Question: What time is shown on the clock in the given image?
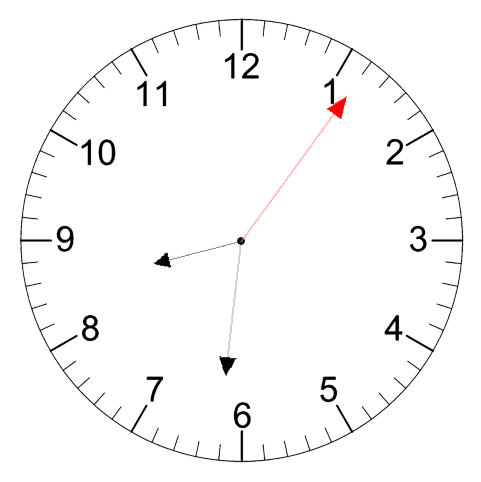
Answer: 08:31:06